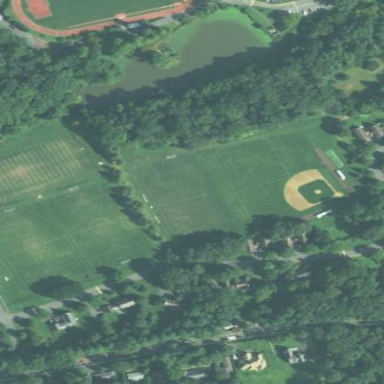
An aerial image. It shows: Multi-sport pitch for leisure activities.